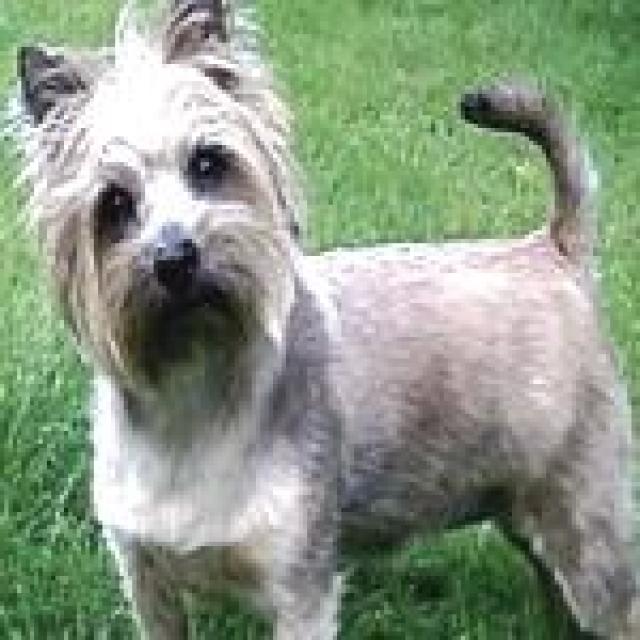
Healthy canine skin — no visible lesions, inflammation, or abnormalities. The skin and coat appear normal.